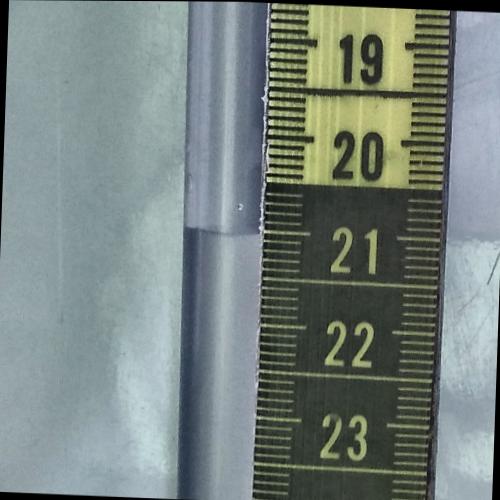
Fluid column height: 21.0 cm